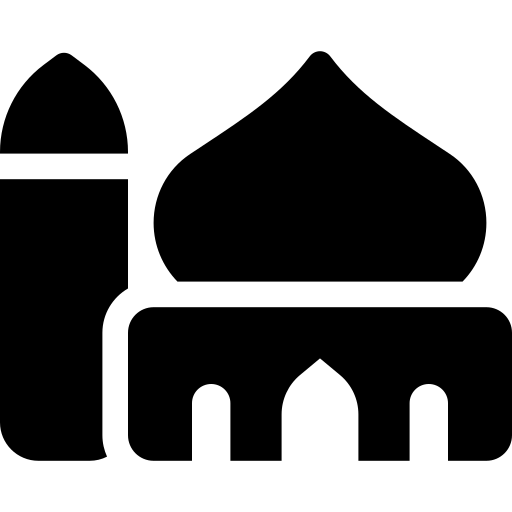
Tags: icon, FontAwesome, fa-icon, solid, mosque